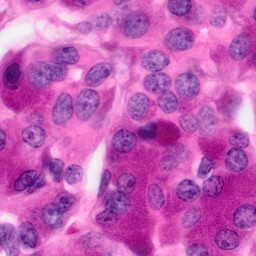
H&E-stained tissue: Pancreatic